Question: I'm working on an iOS app to give users more options when they purchase a license. I'm mostly familiar with ObjC and xCode so I don't know much PHP.
Here is the setup of the MySql table:

I'm trying to get the rw_app_id from the last entry in the table & +1 to it. Then enter it into a new row of the database. Below is the code I have constructed so far. Much help appreciated, I've entered over 2,500 entrees to this database manually and I'm so tired of doing it. Please help me keep my sanity. An explanation of code given would be great. Thanks.
'''
$increase = stripslashes($_GET['increase']);
$email = stripslashes($_GET['email']);
$unlock = stripslashes($_GET['unlock']);
$numOf = stripslashes($_GET['numOf']);
$d = mysql_connect($host, $user, $password);
if (!$d) {
header($header.': Could not connect: '.mysql_error());
exit();
}
mysql_select_db($db);
'''
// THIS IS WHERE I'M STUCK!
'''
$rw_app_id = LAST_ROW(?)+1;
'''
//
'''
$q = "INSERT INTO rw_promo_code (id, rw_app_id, code, unlock_code, uses_remaining) VALUES ('$increase', '$rw_app_id', '$email', '$unlock', '$numOf')";
$result = mysql_query($q);
if (!$result) {
die('Invalid query: ' . mysql_error());
}else{
echo "Entered Successfully";
}
'''
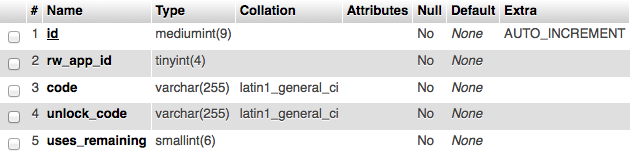
Answer: change the line
'''
$q = "INSERT INTO rw_promo_code (id, rw_app_id, code, unlock_code, uses_remaining) VALUES ('$increase', '$rw_app_id', '$email', '$unlock', '$numOf')";
'''
to
'''
$q = "INSERT INTO rw_promo_code (rw_app_id, code, unlock_code, uses_remaining) VALUES ('$rw_app_id', '$email', '$unlock', '$numOf')";
'''
You won't need to calculate the last id and add 1 to it and then insert. MySQL will do that for you.
Manual increment is dangerous as some other person may have inserted a row in between you calculate you next id and do the insert
For inserting 'max+1 of rw_app_id' Try this code
'''
$q = "INSERT INTO rw_promo_code (rw_app_id, code, unlock_code, uses_remaining) SELECT (MAX(rw_app_id)+1), '$email', '$unlock', '$numOf' FROM rw_promo_code";
'''